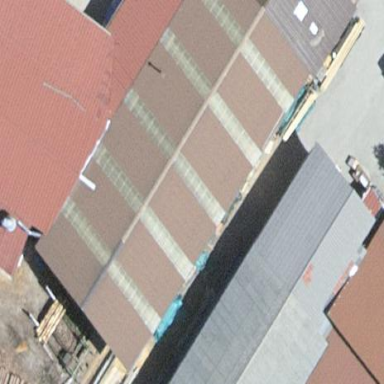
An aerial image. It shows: Industrial building.